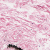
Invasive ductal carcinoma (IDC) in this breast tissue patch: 0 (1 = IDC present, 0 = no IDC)